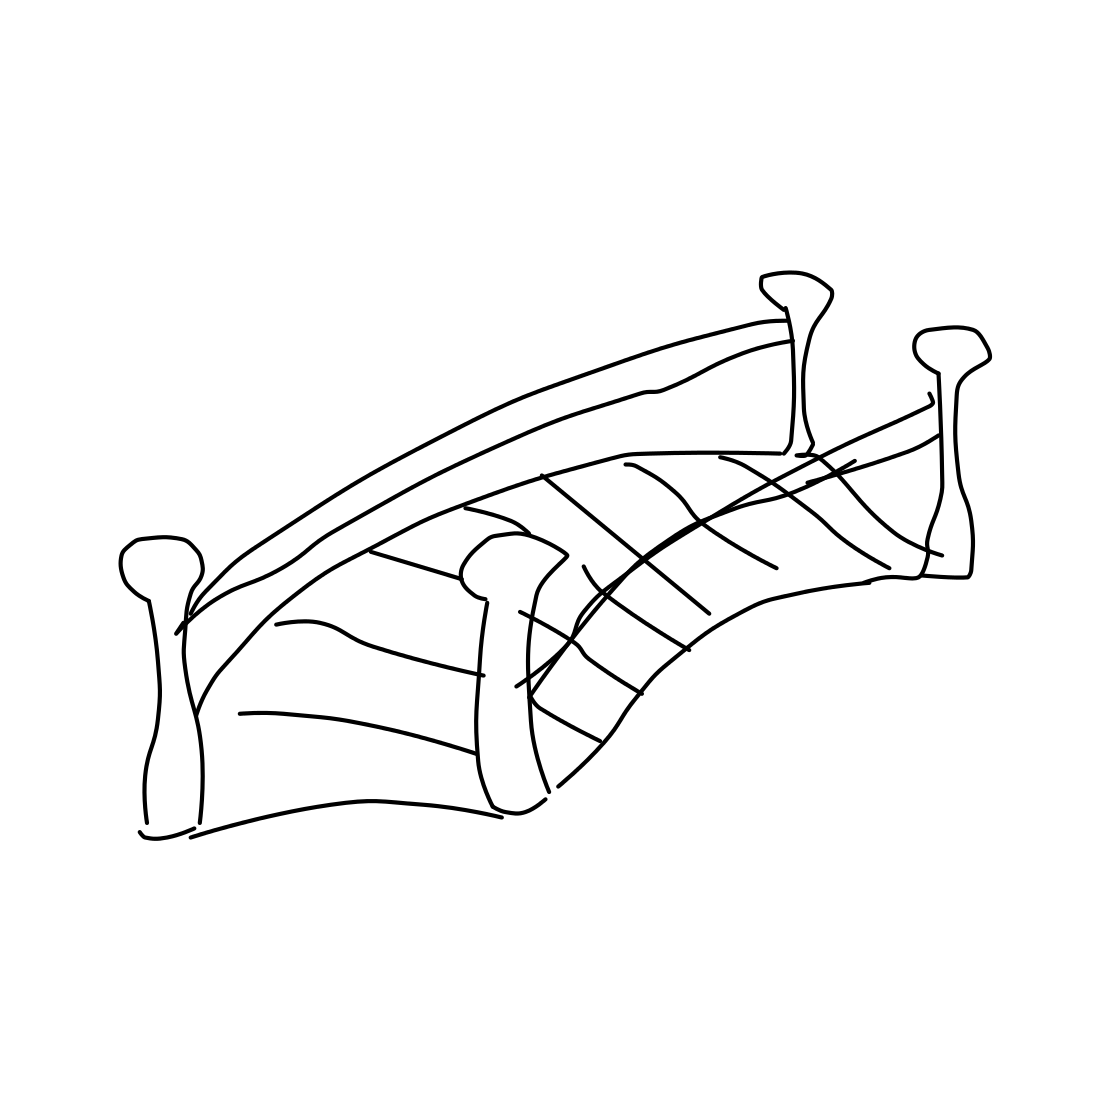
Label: bridge